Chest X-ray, AP view. Patient: 63 years old, sex M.
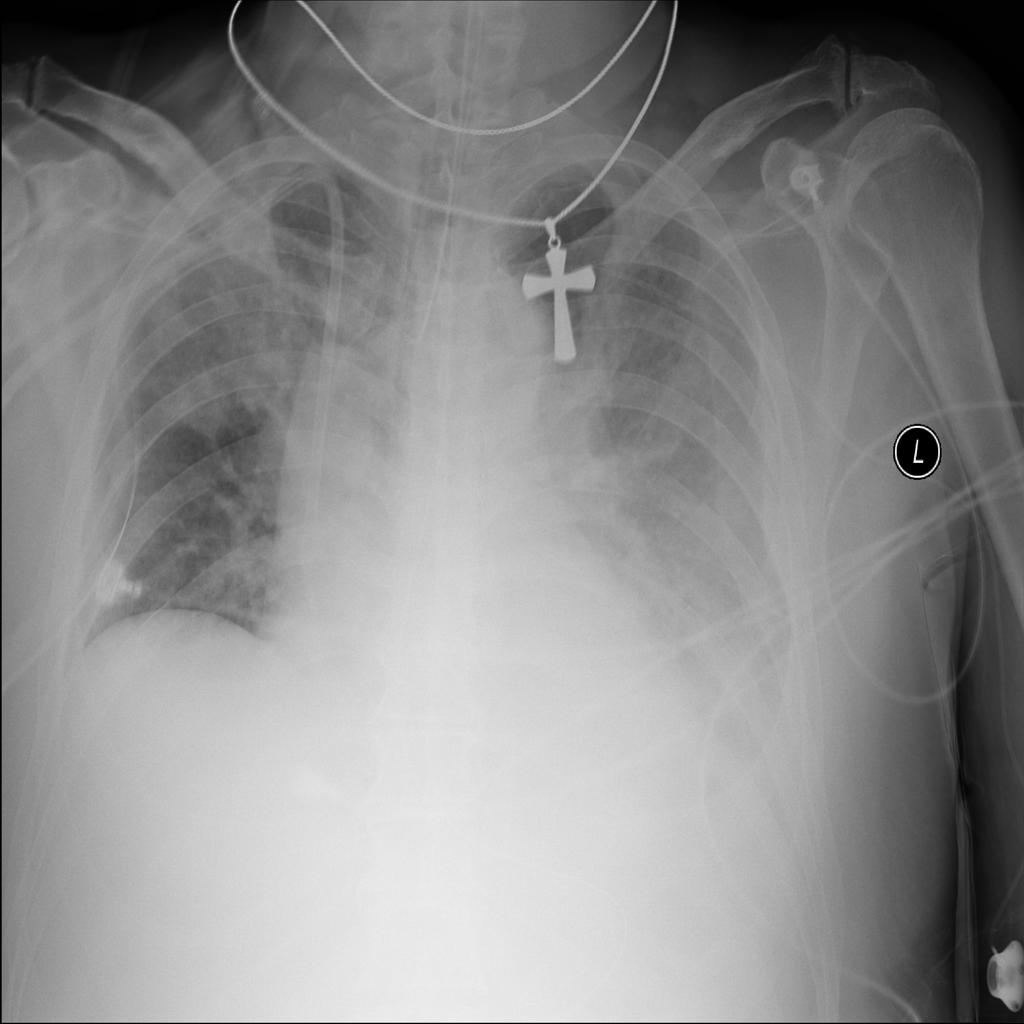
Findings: Infiltration